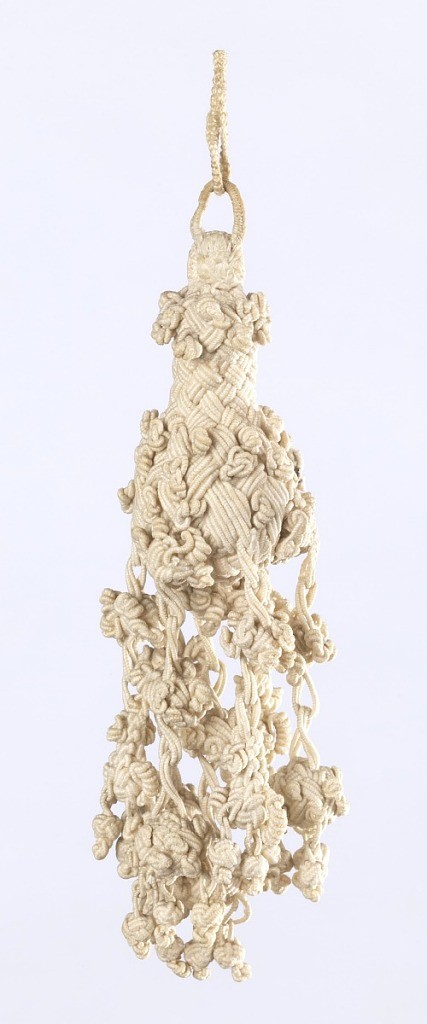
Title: Tassel
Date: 17th century
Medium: linen Technique: braided and knotted
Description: Linen tassel, braided and knotted. Double loops attached to pear-shaped unit from which hang seven elements, knotted and braided, including center.